Question: is there anyone knows some plugin for php to generate QRcode with logo?
like this.

please help.
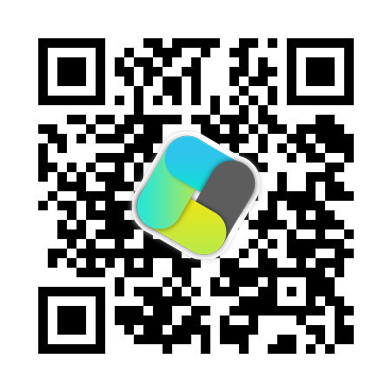
Answer: You can try <URL> peace. It allows many content types and heavy customization, including changing the color of the eyes; using an image as the background; many styles; shadow; redundancy; and more, also allows you to use a logo and is based off a freemium business model. The free plan has no signup